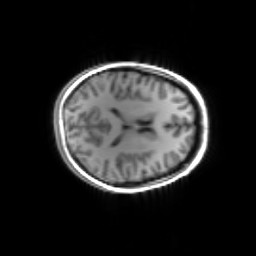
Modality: inplaneT1
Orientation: axial
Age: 28
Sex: female
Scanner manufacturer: siemens
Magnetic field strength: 3 T
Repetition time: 1.2 s
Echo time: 0.00251 s